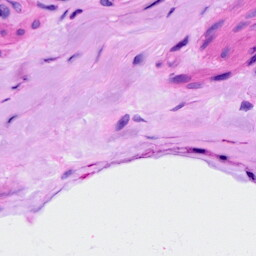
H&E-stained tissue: Ovarian